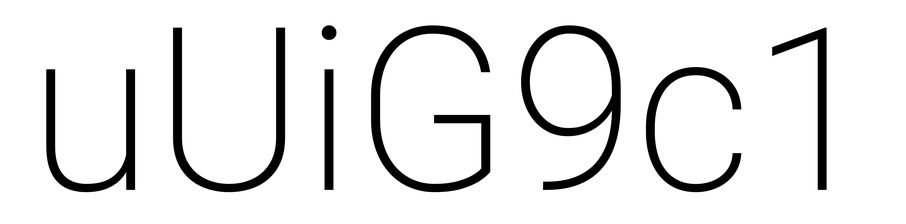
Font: Roboto_ExtraLight